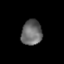
Tissue: lung
Cell type: Epithelial cells
Senescence score: 0.2409
Nuclear area (px): 509
Mean DAPI intensity: 105.308